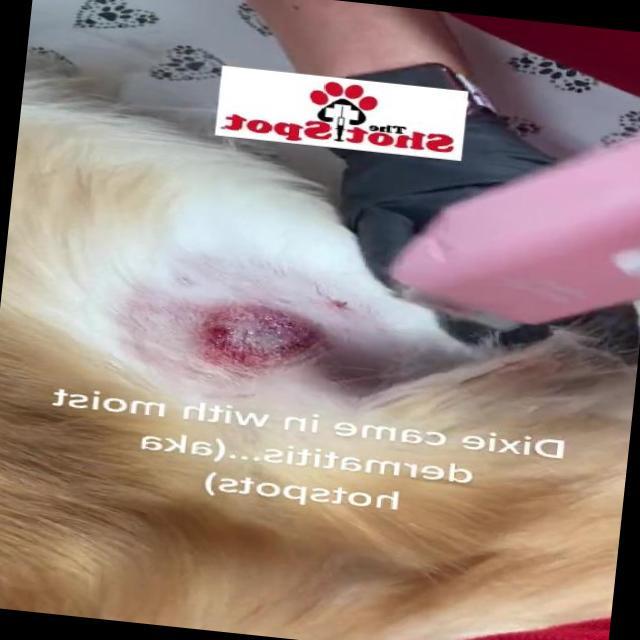
Canine dermatitis — inflammation of the skin presenting with erythema, pruritus, papules, and excoriation. May be allergic, contact, or atopic in origin.